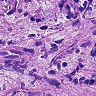
Metastatic tissue present: yes